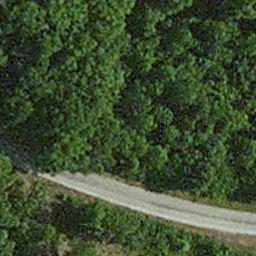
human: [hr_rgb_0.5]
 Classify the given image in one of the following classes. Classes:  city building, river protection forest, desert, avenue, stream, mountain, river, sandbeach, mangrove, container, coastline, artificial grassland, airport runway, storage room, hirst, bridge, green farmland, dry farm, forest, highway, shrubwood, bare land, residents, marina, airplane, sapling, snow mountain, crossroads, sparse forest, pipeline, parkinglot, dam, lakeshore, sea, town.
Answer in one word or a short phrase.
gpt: avenue